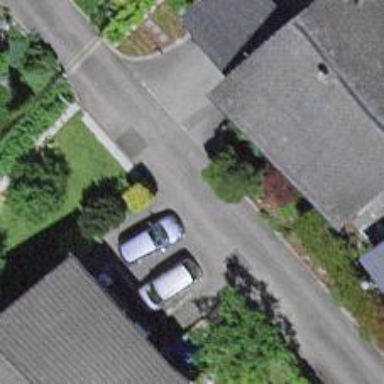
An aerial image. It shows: Living street.